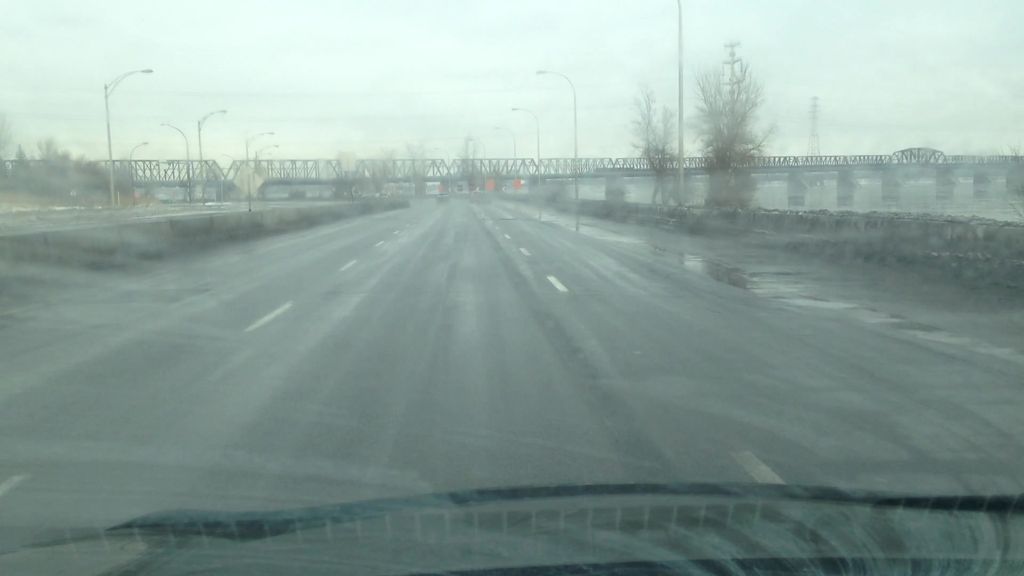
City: montreal